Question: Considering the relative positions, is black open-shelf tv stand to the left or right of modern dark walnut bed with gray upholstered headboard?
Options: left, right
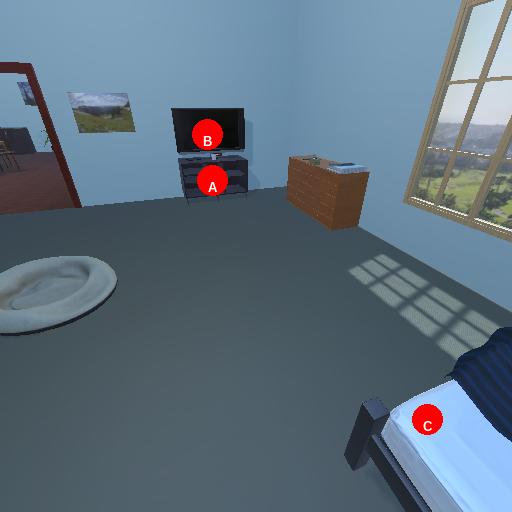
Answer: left